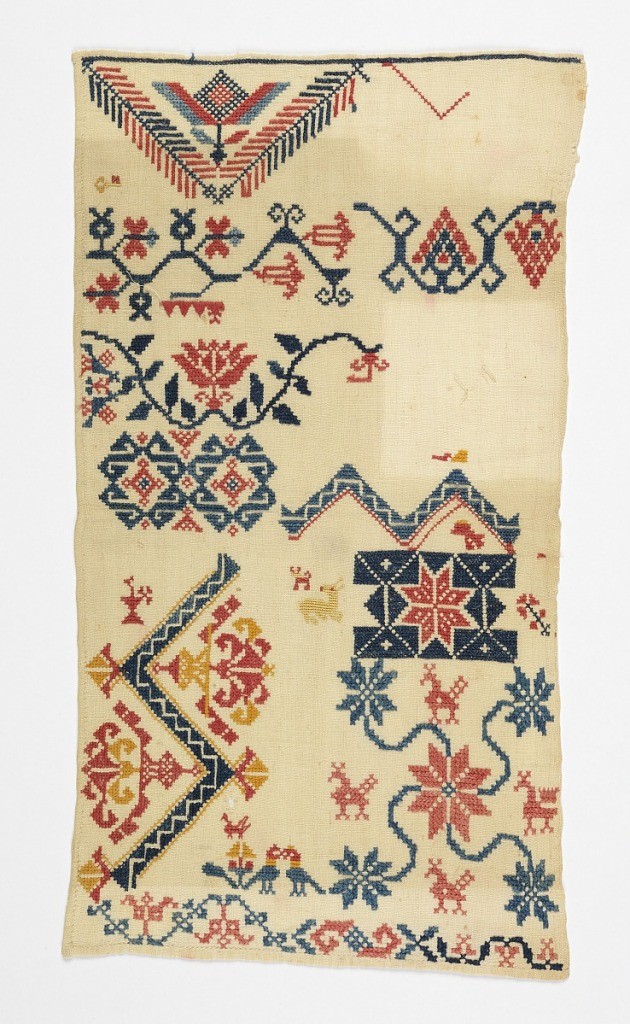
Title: Sampler
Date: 19th century
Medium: silk embroidery on linen foundation Technique: embroidered in counted stitches on plain weave
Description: Geometric floral designs in pink and blue that appear in the earliest of the 16th century pattern books